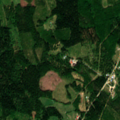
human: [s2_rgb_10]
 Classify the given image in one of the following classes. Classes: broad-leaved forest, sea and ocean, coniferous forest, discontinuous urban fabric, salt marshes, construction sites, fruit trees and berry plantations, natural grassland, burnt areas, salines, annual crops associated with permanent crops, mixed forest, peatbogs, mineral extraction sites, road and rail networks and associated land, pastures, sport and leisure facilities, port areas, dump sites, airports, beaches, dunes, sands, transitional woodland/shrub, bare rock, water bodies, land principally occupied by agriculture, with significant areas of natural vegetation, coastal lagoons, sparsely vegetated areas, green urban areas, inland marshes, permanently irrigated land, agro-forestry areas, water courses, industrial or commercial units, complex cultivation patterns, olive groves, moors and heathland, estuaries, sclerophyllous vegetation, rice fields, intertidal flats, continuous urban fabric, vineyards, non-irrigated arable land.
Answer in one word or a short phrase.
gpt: land principally occupied by agriculture, with significant areas of natural vegetation, broad-leaved forest, coniferous forest, mixed forest, transitional woodland/shrub